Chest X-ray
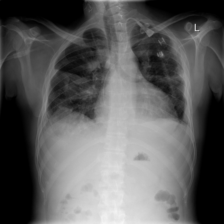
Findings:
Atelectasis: negative
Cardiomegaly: negative
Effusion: negative
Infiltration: negative
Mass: negative
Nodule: negative
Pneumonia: negative
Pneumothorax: negative
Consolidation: negative
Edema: negative
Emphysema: negative
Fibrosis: negative
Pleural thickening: negative
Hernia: negative